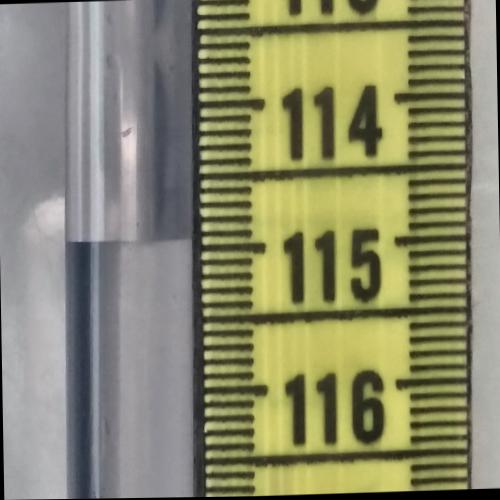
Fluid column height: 114.9 cm